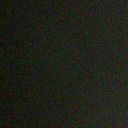
Screen state: off